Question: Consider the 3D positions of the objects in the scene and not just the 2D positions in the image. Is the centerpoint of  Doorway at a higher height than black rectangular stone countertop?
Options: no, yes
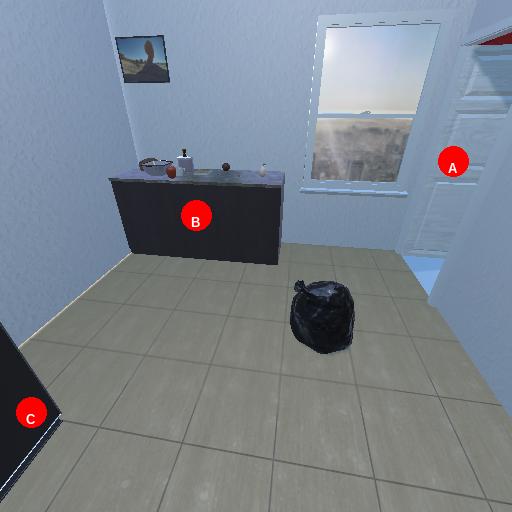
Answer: no